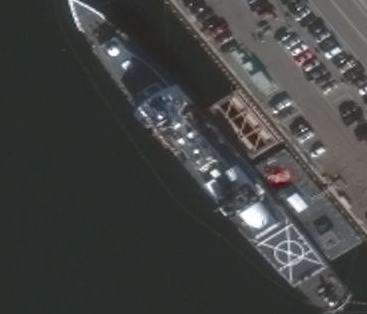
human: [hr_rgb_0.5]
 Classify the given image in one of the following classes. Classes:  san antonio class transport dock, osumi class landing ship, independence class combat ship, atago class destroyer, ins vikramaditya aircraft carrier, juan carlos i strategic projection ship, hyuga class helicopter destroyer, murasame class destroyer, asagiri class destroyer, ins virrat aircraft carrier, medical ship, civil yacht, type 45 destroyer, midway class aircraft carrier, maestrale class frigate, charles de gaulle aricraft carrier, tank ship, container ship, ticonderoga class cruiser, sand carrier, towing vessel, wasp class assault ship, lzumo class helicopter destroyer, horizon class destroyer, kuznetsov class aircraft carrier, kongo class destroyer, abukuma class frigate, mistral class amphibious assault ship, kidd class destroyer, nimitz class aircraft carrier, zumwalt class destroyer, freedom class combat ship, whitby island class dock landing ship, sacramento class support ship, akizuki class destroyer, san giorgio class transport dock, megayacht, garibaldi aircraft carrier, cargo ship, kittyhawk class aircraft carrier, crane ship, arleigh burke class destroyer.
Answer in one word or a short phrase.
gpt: Ticonderoga class cruiser